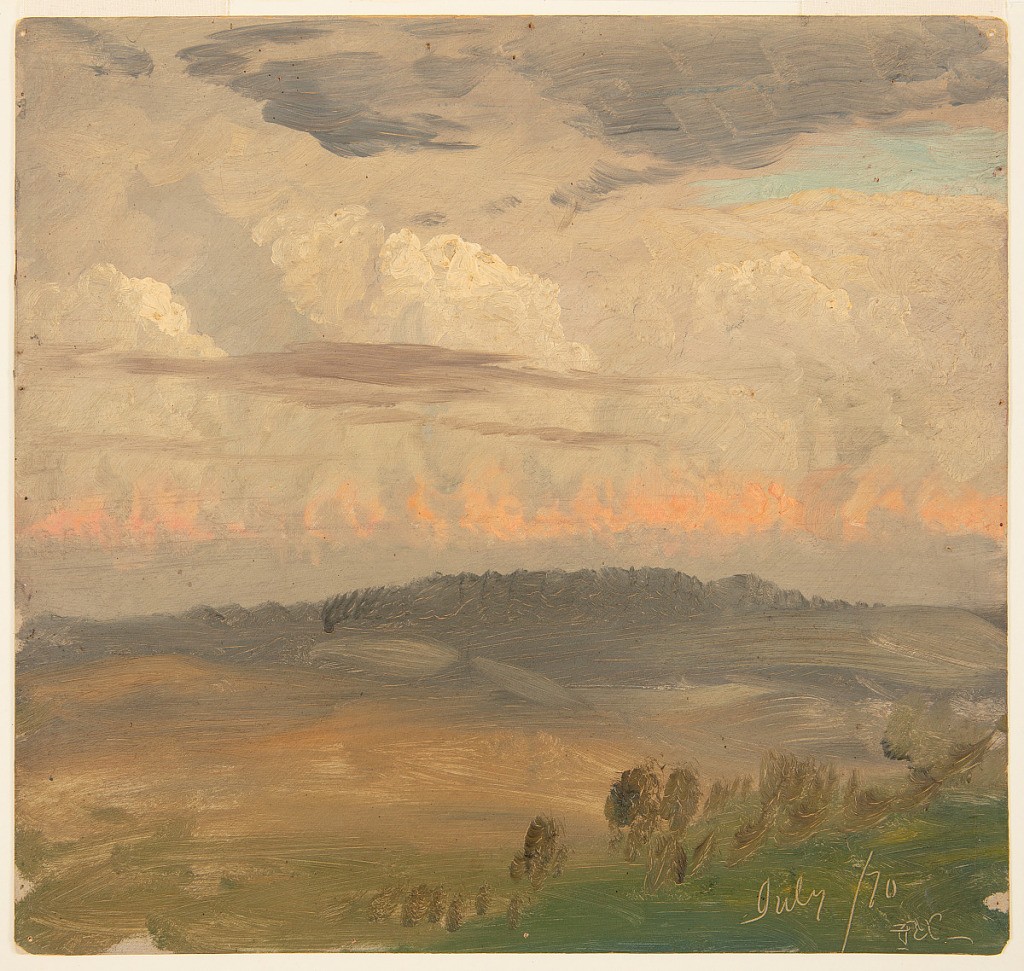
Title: Sunset near Olana, Hudson, New York
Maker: Frederic Edwin Church, American, 1826–1900
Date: July 1870
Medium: Brush and oil, graphite on paperboard with orange back
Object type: Drawing
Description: Landscape and atmosphere sketch showing loosely rendered view of Hudson River Valley and tumultuous, stormy sky, from the artist's estate near Hudson, New York. Foreground slope painted in deep green with trees at right. Terrain in middle distance an indefinite expanse of yellow, green, and grey. Above, a stormy sky features several cloud types, varied in both texture and color. A pink/red-orange band of light illuminates the lower register of the clouds.